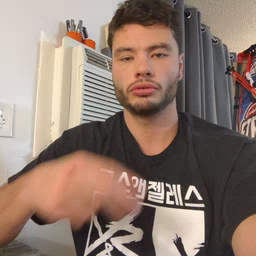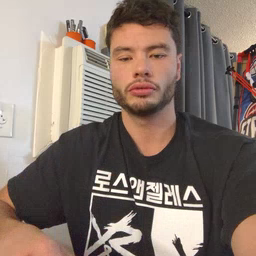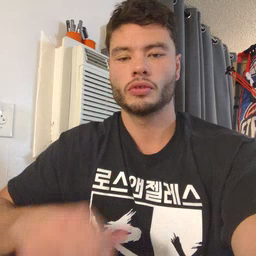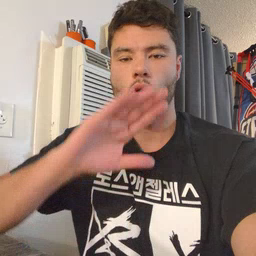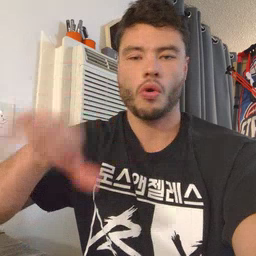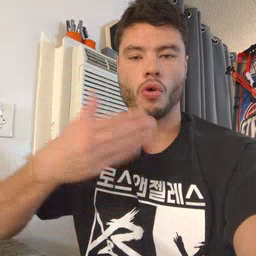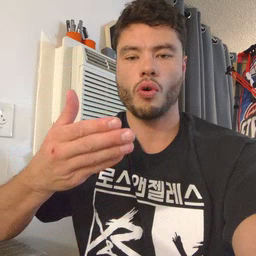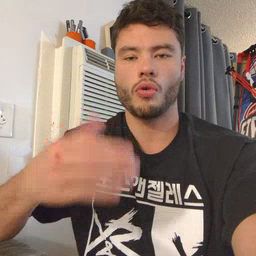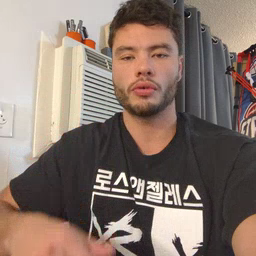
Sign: all